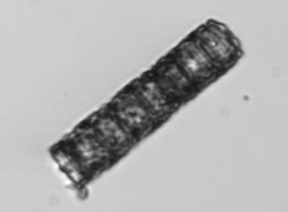
Label: Paralia_sulcata